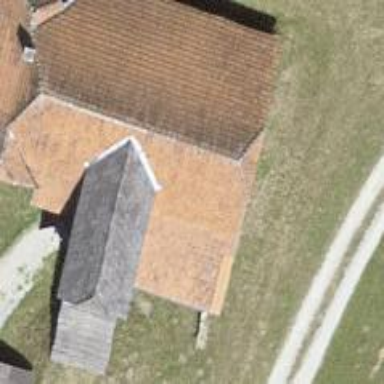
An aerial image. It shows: Barn.